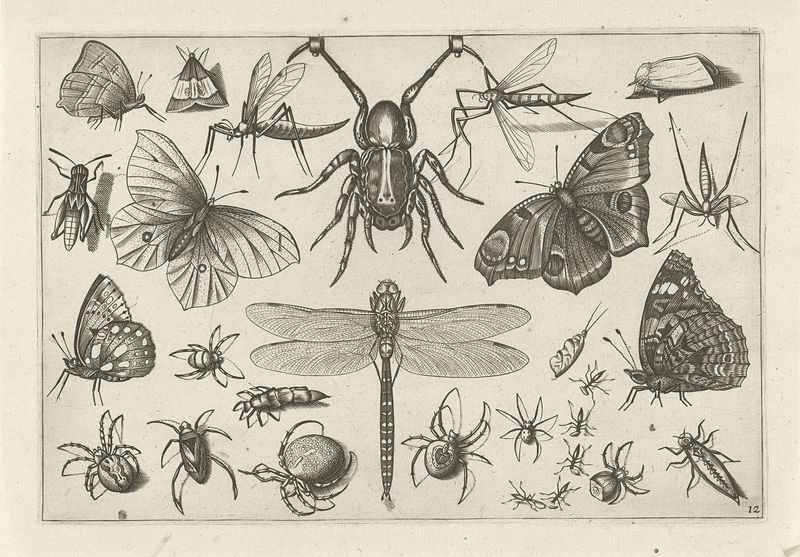
Titel: Insecten (serietitel)
Künstler: Jacob Hoefnagel
Standort: Amsterdam
Institution: Rijksmuseum
Schlagwörter: ailes, papillon, insectes, pattes, mouche, libellule, moustique, araignées, larce, antennes, moucherons, papillion, insects